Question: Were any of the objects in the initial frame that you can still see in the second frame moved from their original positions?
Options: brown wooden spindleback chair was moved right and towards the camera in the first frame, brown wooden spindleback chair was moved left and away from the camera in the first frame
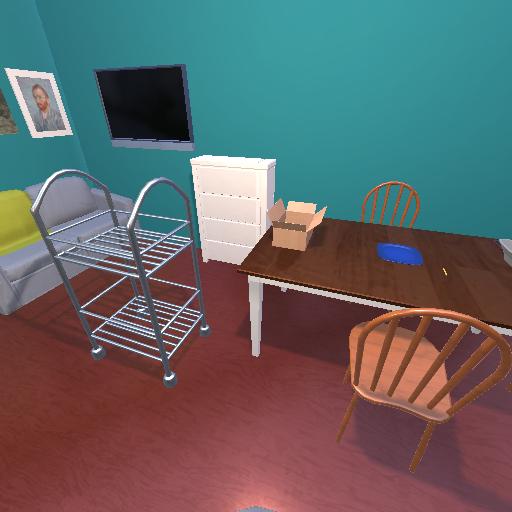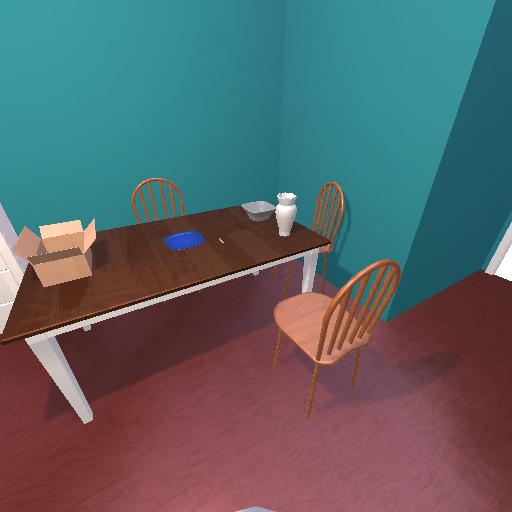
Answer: brown wooden spindleback chair was moved right and towards the camera in the first frame